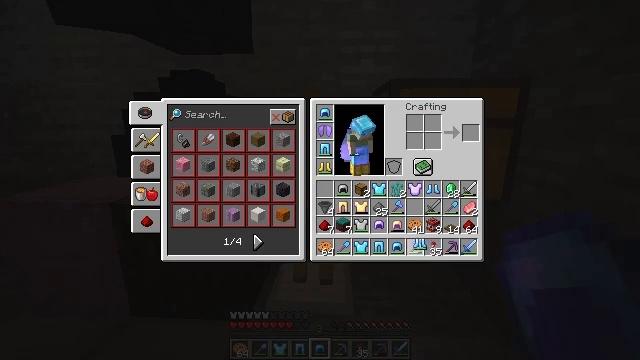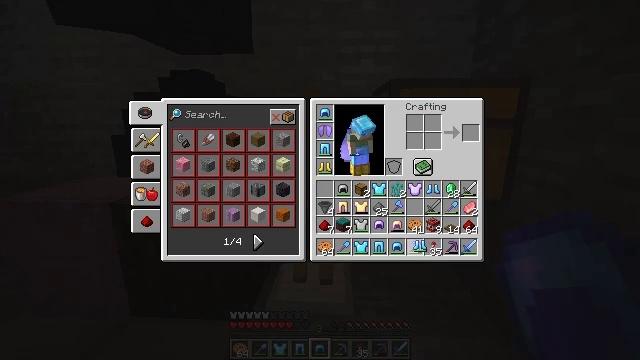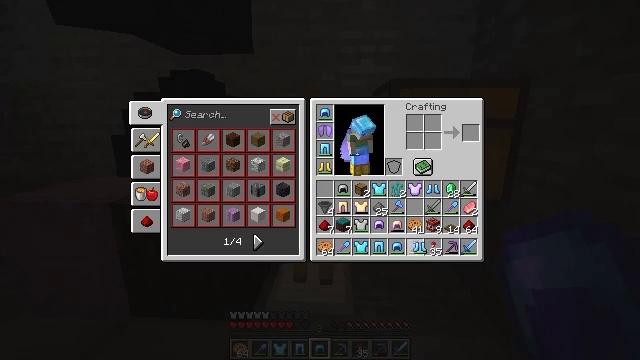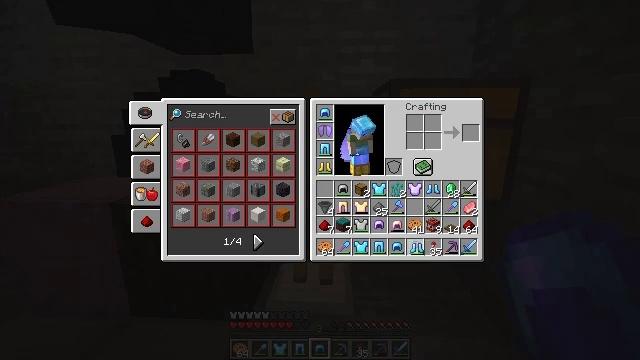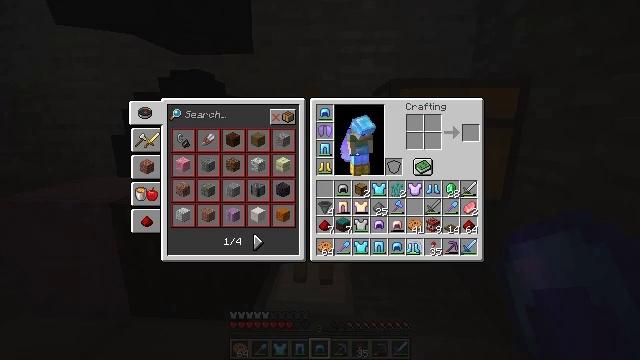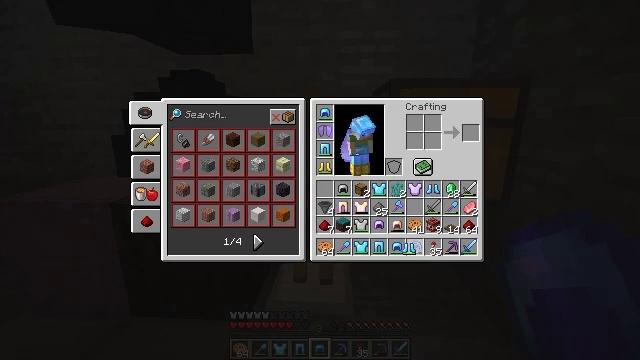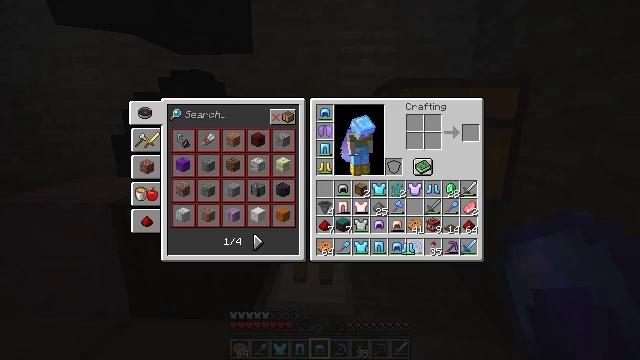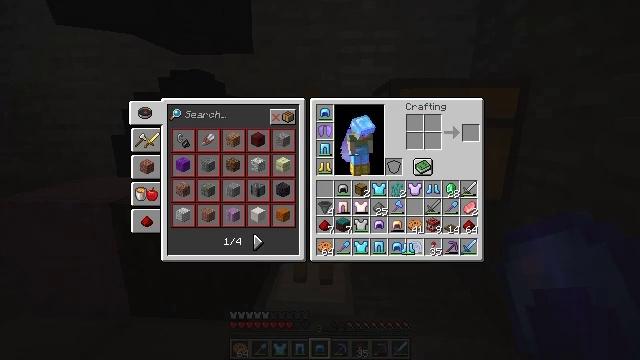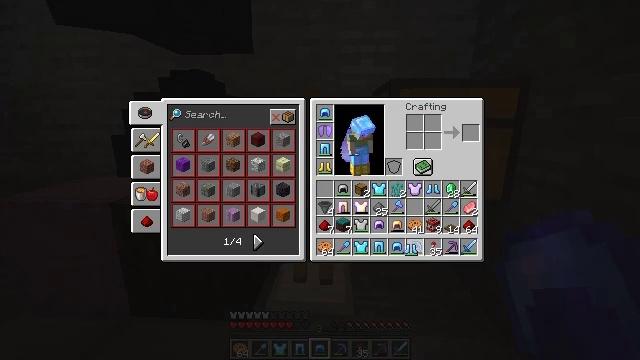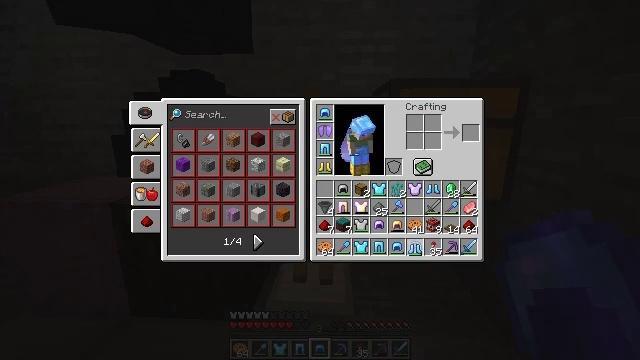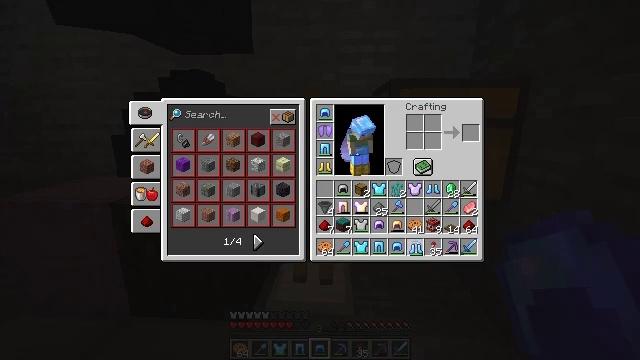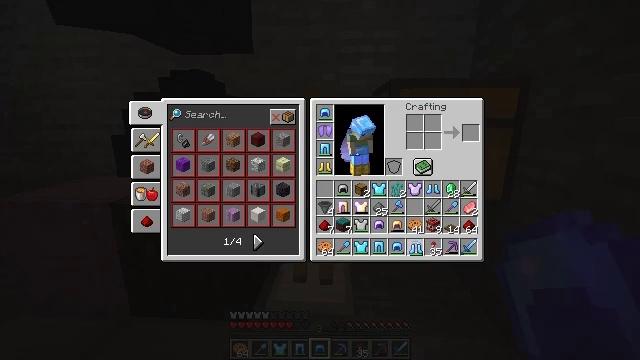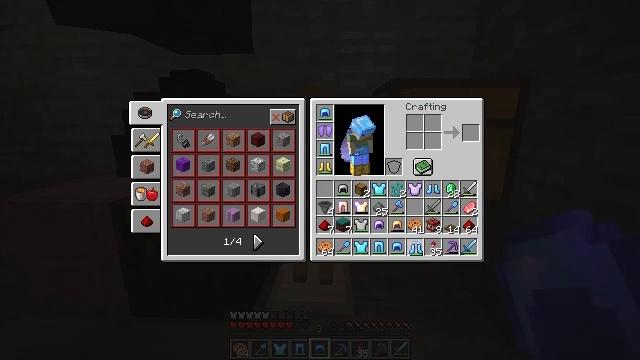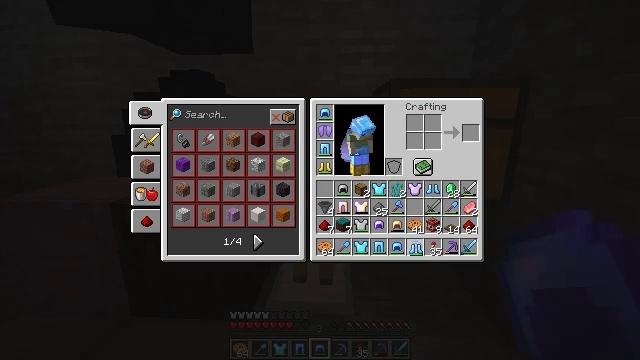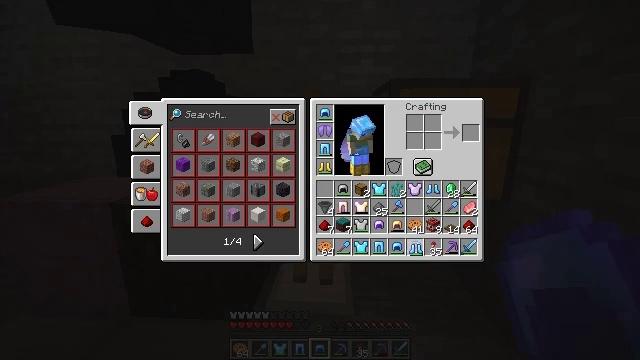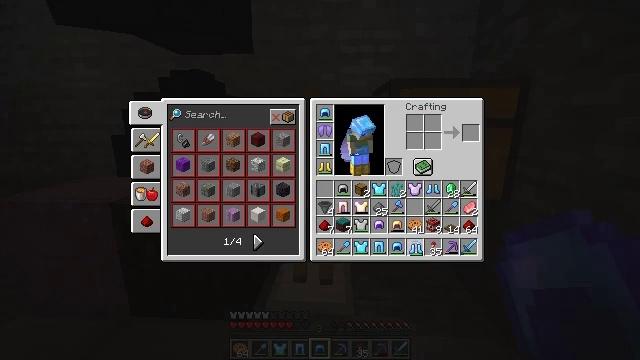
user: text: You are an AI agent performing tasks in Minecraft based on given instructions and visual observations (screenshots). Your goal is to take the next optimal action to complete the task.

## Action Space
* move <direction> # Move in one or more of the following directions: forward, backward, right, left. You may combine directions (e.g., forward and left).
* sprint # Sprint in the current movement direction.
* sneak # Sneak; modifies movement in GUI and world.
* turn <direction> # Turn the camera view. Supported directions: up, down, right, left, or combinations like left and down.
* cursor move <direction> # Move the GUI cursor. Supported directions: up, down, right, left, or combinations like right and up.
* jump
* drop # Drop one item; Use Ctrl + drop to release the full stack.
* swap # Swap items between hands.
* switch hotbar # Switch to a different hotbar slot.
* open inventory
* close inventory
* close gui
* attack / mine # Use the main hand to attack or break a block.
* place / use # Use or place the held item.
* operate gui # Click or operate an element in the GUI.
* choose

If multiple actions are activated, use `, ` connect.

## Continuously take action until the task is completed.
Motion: motion action
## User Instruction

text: Get a golden carrot crafted with gold nuggets and a carrot.
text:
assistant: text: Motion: no_op
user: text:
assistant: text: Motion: no_op
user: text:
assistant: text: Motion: no_op
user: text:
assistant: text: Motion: no_op
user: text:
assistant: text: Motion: no_op
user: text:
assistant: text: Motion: no_op
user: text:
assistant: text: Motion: no_op
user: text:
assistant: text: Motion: no_op
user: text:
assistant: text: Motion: no_op
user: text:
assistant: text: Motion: no_op
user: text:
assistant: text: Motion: no_op
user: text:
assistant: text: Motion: no_op
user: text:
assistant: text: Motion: no_op
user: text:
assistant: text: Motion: attack / mine
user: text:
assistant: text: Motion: attack / mine
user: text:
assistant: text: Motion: attack / mine
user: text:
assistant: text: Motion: no_op
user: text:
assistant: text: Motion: turn up
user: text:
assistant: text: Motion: turn up
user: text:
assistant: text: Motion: no_op
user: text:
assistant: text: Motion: no_op
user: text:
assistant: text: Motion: no_op
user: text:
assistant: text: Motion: no_op
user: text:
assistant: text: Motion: no_op
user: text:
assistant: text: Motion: no_op
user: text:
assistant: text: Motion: no_op
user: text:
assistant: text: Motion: no_op
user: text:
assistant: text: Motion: attack / mine
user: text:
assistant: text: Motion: attack / mine
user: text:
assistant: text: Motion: attack / mine